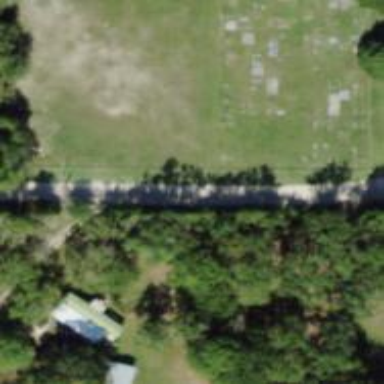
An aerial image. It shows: Cemetery.